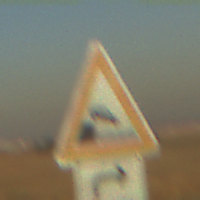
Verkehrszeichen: Ufer
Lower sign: RichtungsangabeDurchPfeile5
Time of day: SunriseSunset
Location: Outdoor (Nature)
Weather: Clear
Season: NotSpecified
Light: Natural